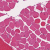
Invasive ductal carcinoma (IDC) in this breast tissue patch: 0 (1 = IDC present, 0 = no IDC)